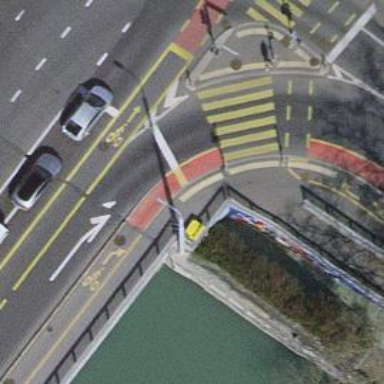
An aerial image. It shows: Sidewalk on asphalt footway bridge. Both the sidewalk and the cycleway are surfaced with asphalt.